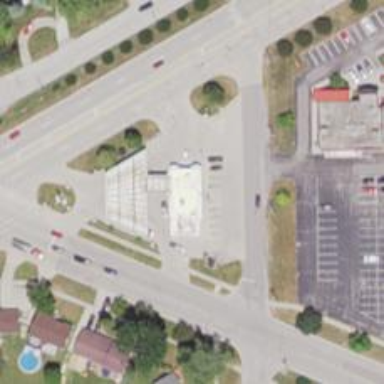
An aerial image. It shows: Convenience shop.